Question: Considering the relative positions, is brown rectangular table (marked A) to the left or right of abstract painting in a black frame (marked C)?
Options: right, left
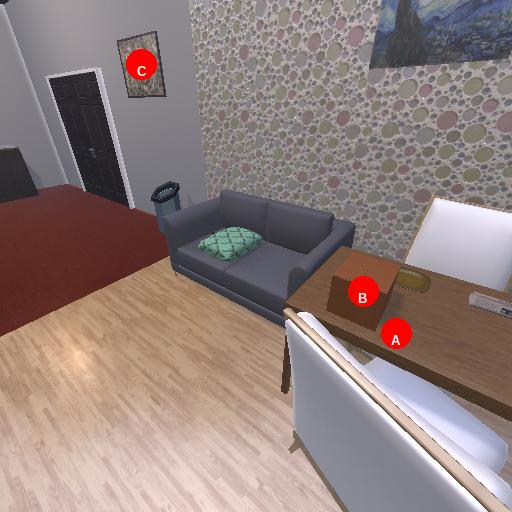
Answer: right